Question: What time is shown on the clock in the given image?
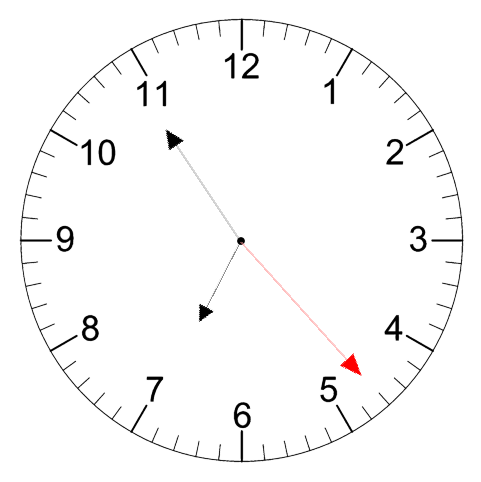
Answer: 06:54:23